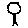
Label: tree